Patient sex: F
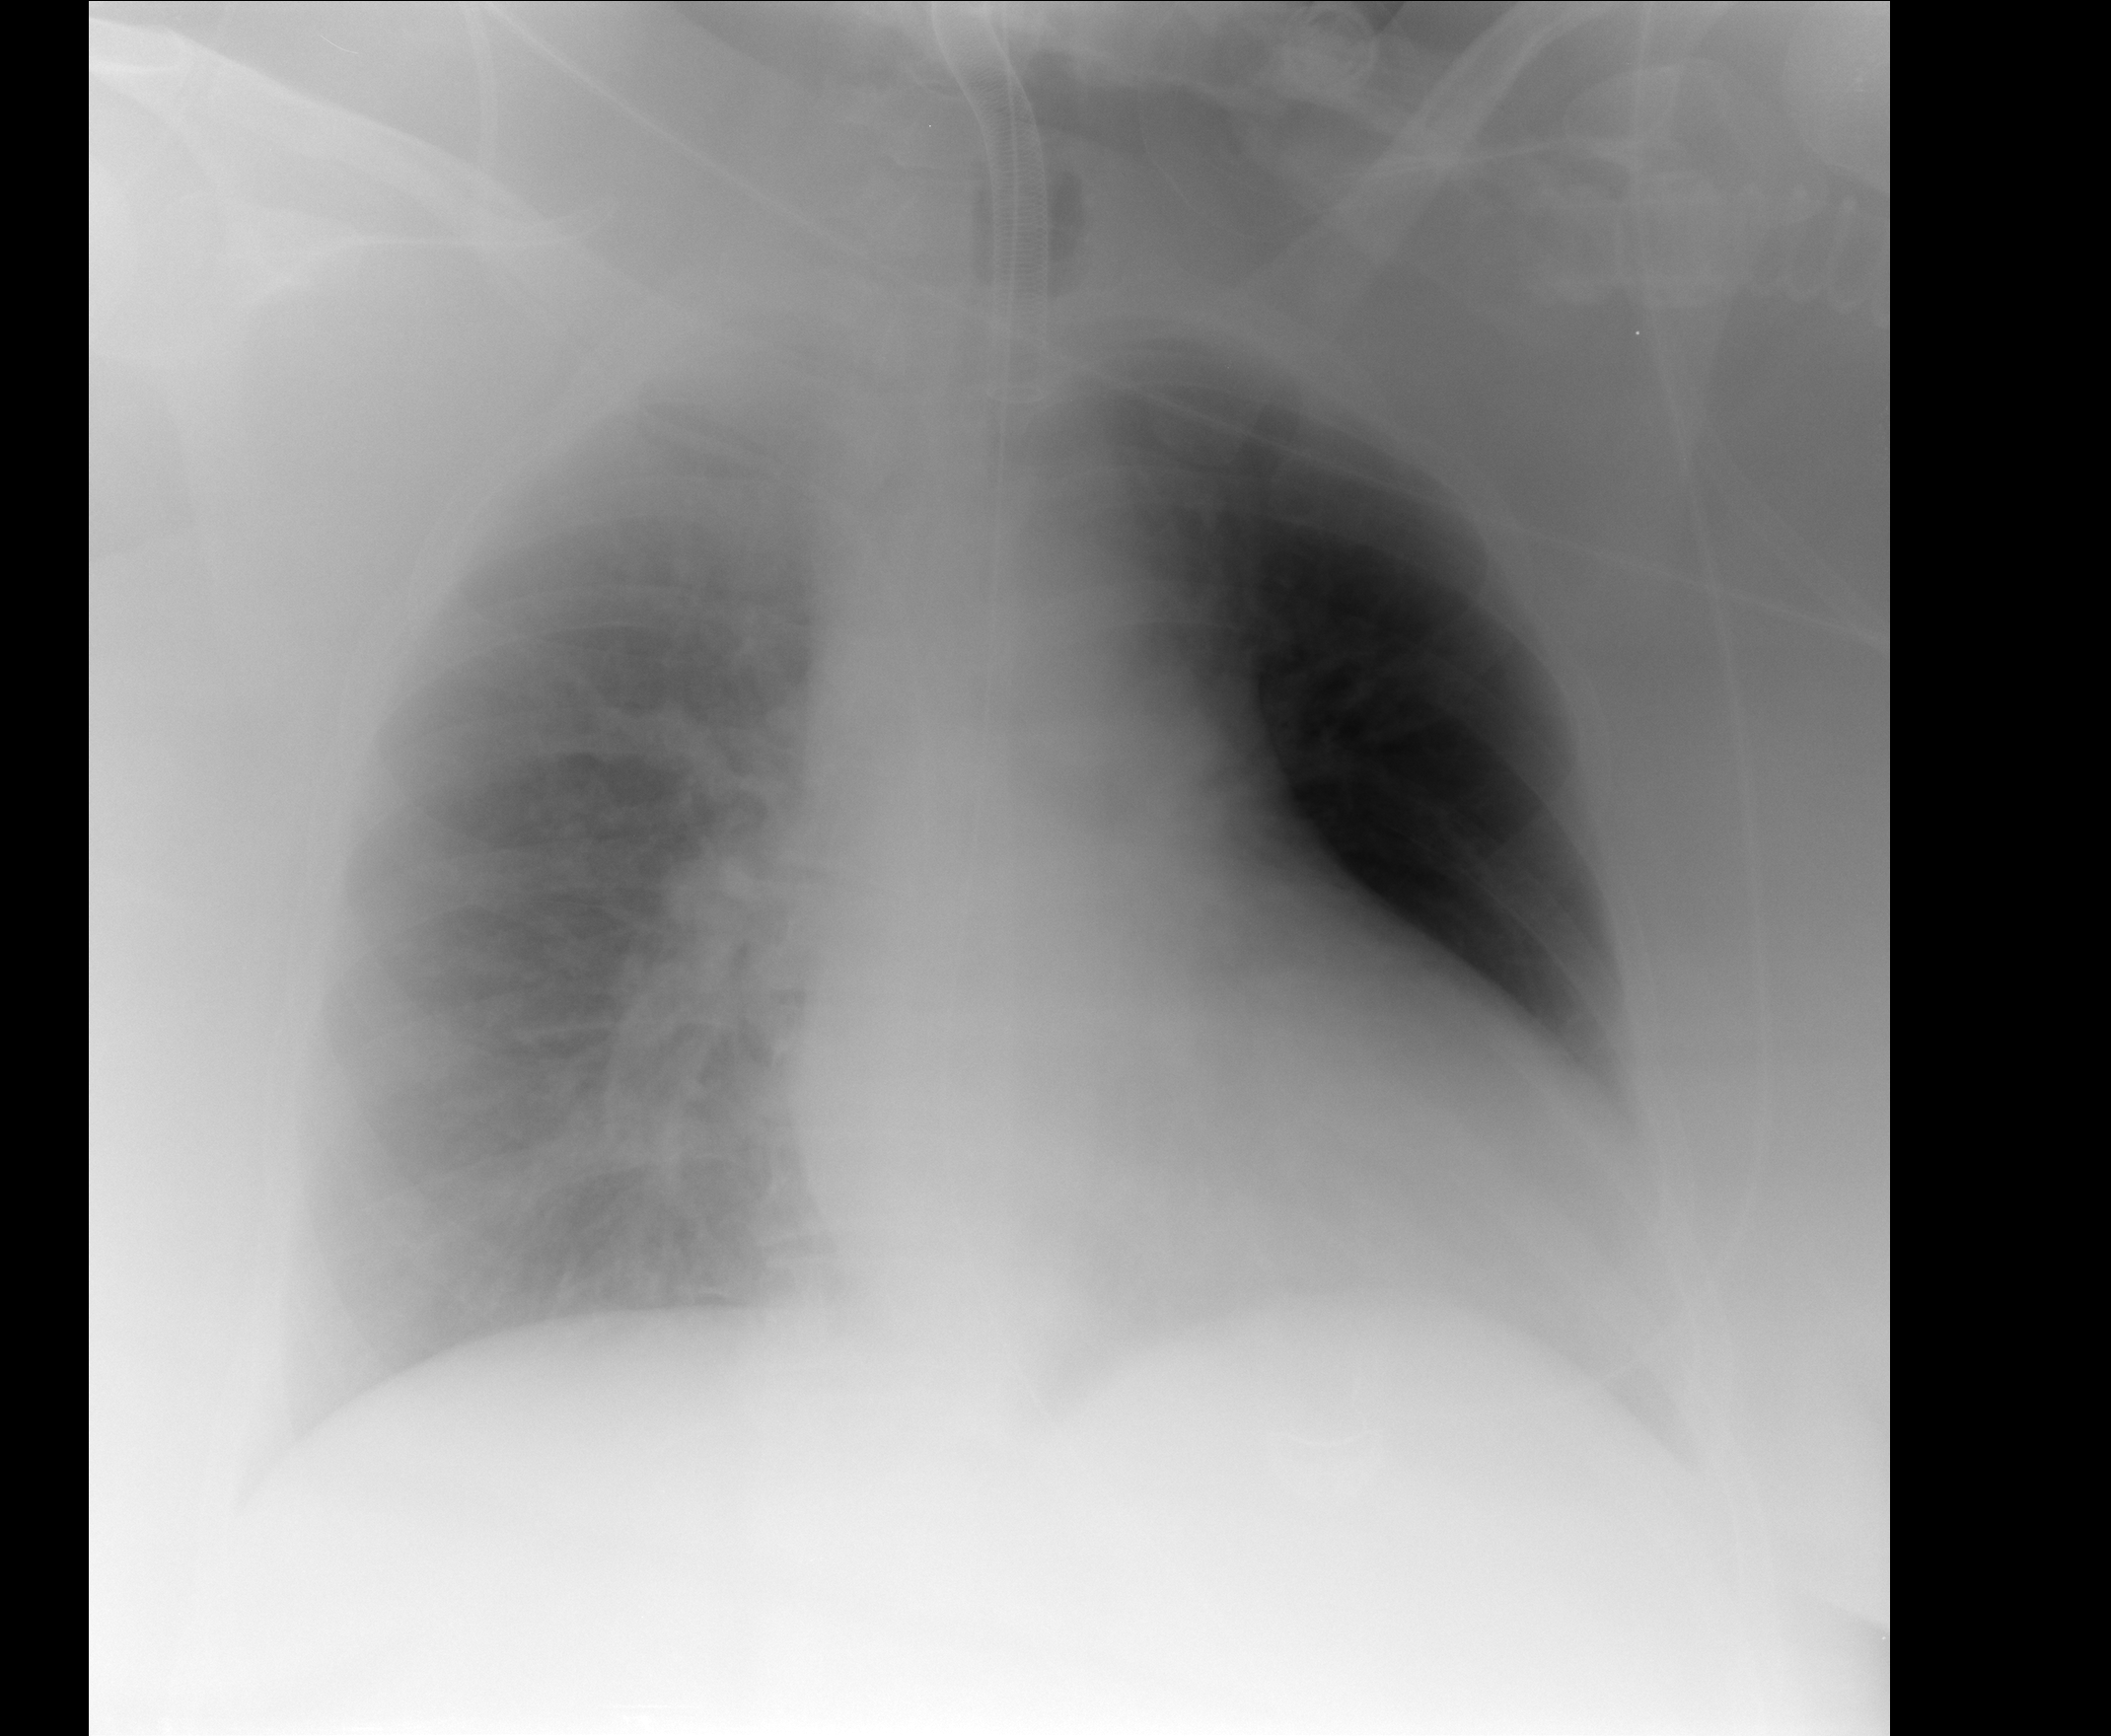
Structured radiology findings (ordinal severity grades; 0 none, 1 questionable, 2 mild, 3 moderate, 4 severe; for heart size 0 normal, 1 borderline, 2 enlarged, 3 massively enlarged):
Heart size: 2
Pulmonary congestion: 0
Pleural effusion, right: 0
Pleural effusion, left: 3
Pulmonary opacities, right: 1
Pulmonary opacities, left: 1
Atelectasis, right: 0
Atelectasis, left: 2